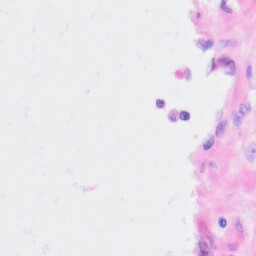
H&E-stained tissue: Kidney